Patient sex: F
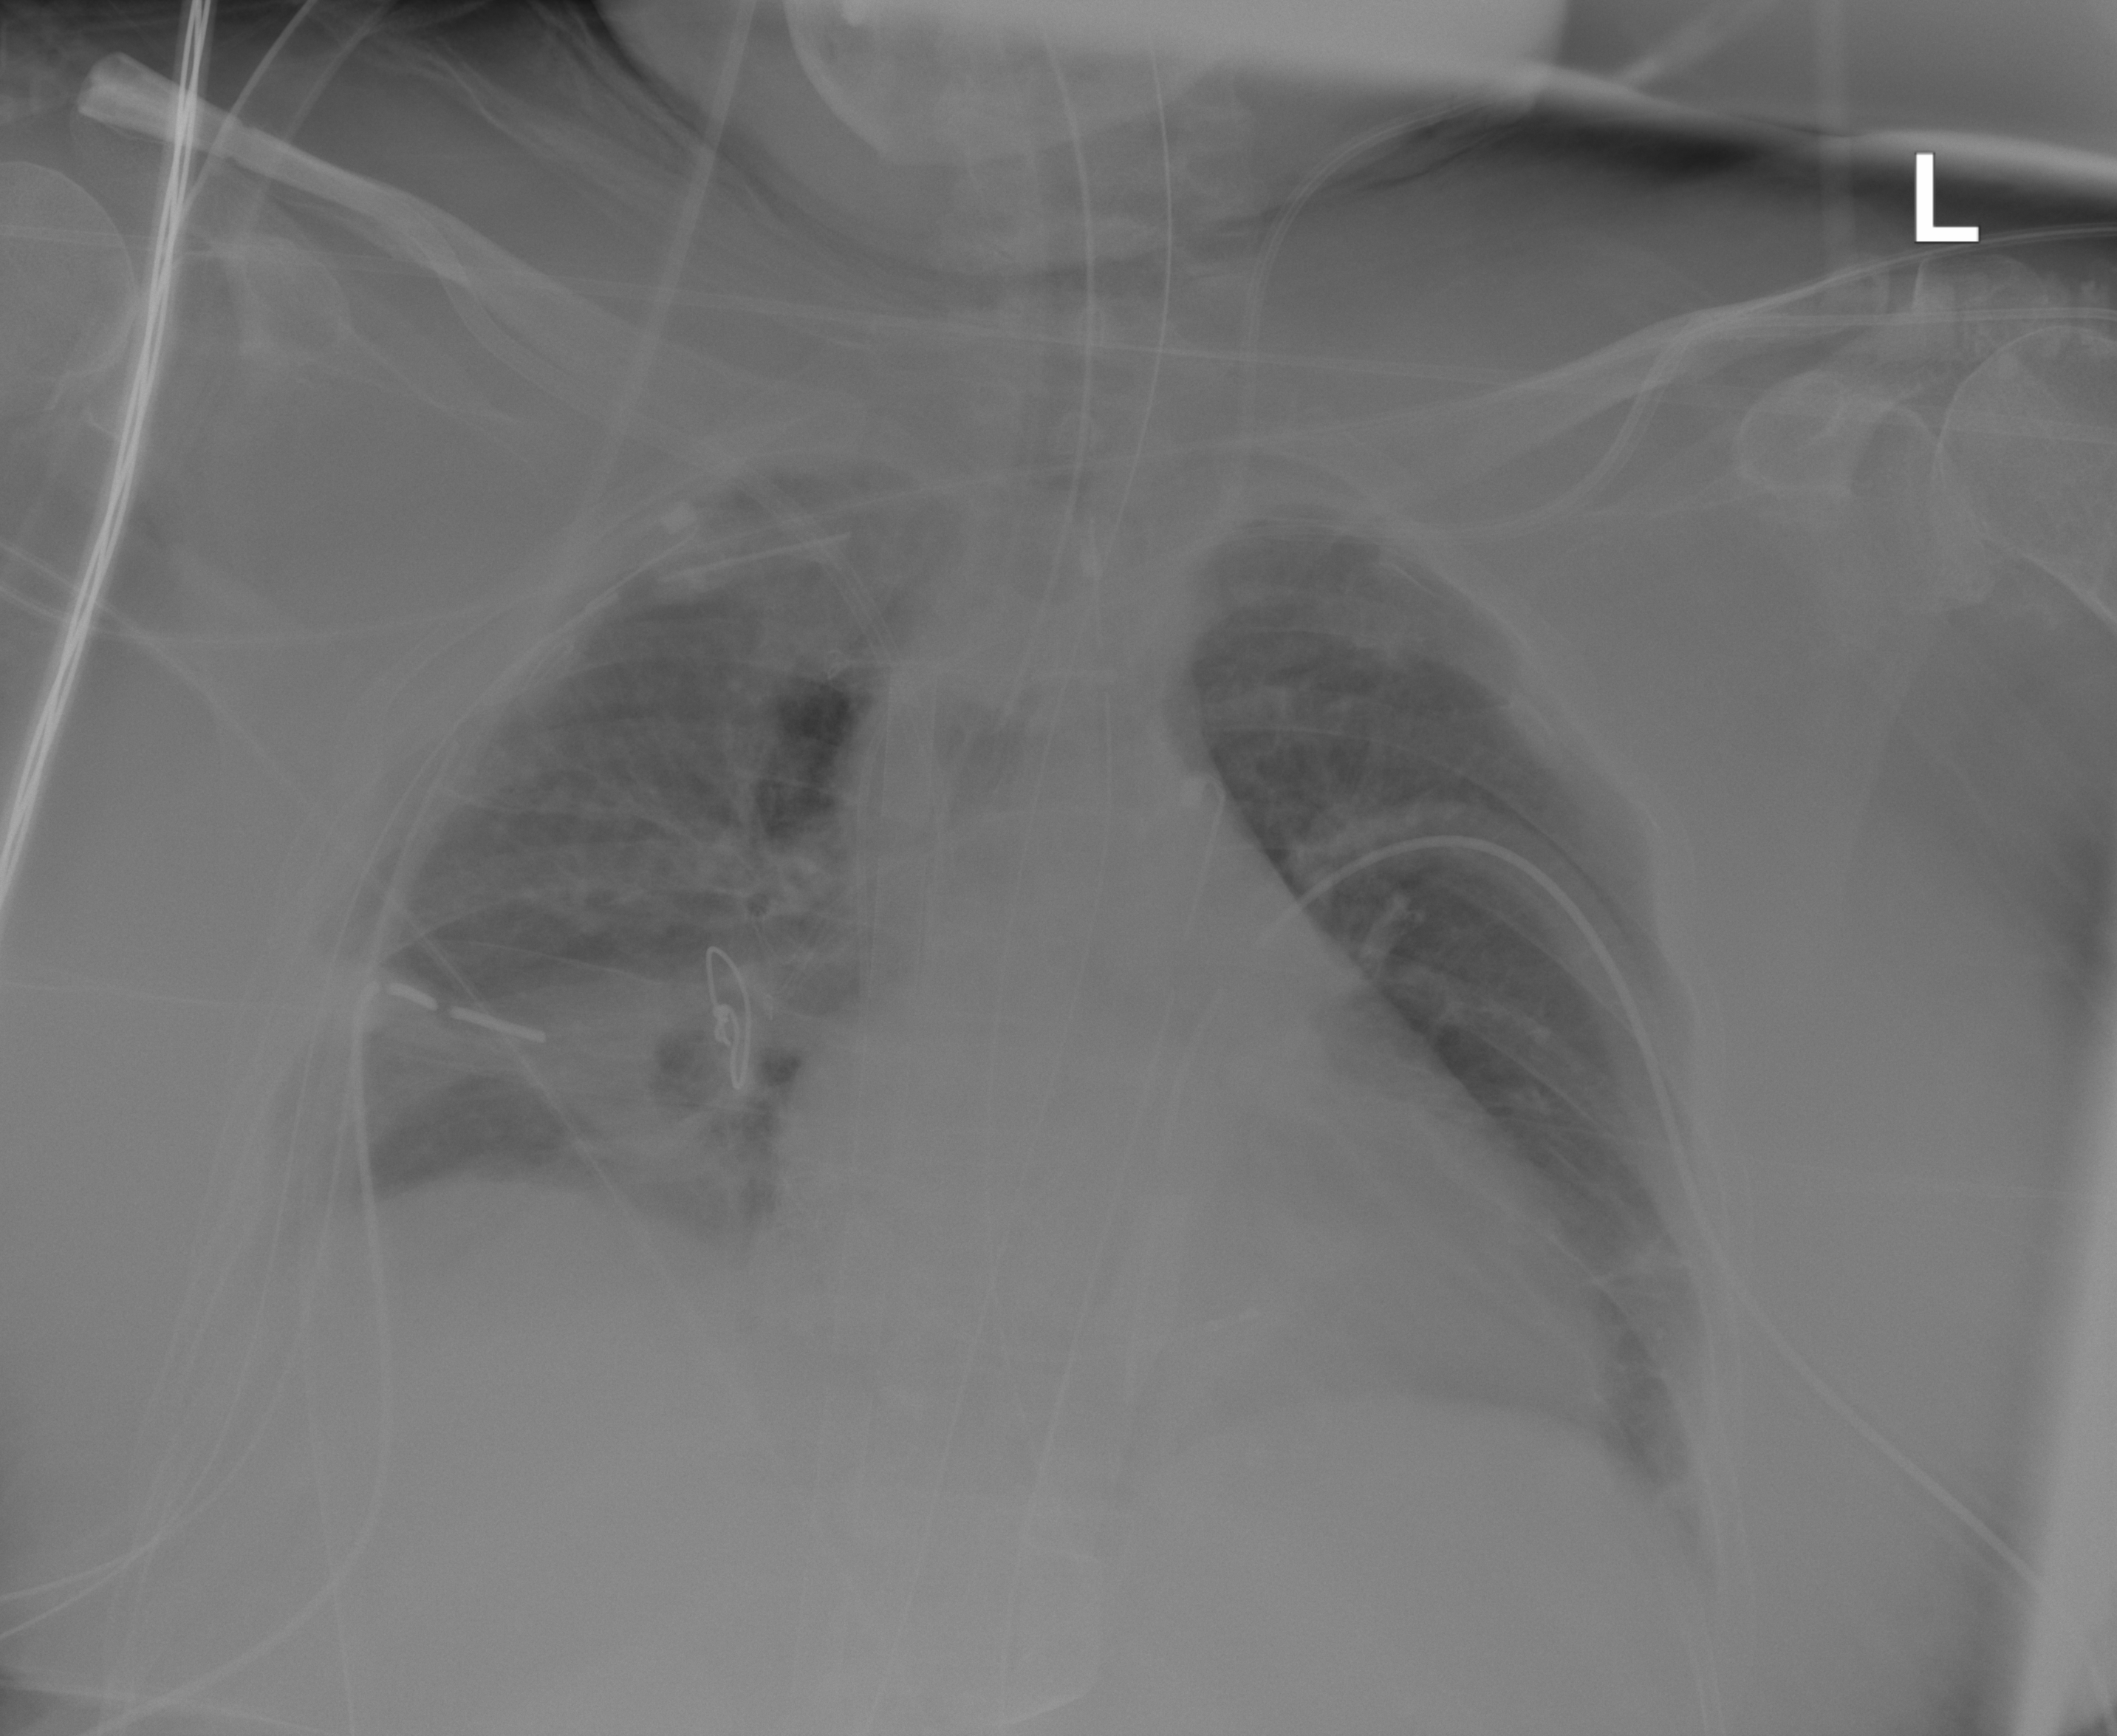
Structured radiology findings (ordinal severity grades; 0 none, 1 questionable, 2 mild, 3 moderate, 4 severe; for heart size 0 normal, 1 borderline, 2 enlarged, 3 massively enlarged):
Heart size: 1
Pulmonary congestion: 0
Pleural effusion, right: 3
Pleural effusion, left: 0
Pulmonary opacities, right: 3
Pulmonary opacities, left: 0
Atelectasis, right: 3
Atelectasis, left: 2